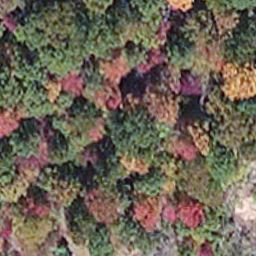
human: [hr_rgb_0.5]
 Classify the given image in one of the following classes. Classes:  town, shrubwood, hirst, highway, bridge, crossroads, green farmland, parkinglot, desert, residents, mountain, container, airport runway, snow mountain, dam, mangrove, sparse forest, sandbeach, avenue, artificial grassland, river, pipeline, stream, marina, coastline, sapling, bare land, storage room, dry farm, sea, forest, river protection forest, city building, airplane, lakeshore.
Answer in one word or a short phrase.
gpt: mangrove